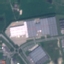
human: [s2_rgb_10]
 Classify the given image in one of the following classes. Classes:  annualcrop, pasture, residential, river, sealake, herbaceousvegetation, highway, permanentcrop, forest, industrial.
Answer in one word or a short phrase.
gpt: Industrial